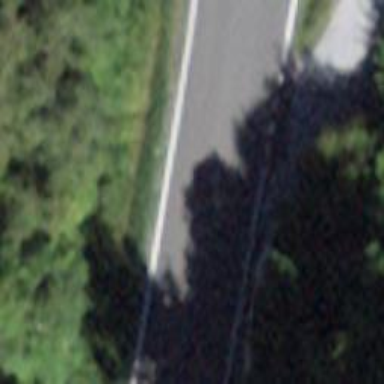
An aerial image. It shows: Tertiary road with asphalt surface.